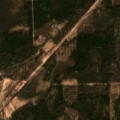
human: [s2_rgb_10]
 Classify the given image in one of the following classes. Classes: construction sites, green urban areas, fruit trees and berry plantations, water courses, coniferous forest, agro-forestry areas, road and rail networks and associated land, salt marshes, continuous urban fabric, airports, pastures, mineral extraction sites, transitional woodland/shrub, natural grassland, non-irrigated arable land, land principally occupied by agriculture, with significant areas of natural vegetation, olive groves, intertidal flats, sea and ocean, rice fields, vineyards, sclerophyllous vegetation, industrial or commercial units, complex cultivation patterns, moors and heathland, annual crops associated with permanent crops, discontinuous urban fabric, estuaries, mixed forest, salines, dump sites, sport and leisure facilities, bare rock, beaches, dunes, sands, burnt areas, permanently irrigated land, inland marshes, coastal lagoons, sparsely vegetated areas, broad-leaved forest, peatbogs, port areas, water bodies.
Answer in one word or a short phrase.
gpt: pastures, broad-leaved forest, coniferous forest, mixed forest, transitional woodland/shrub